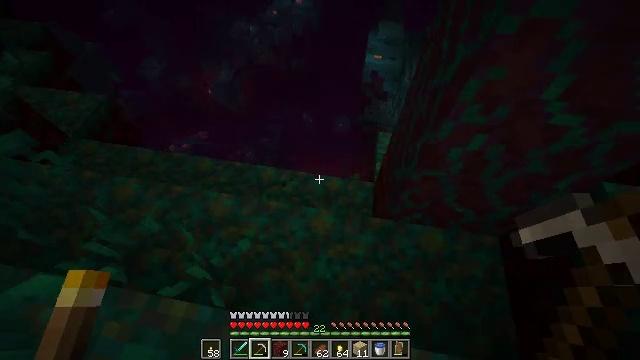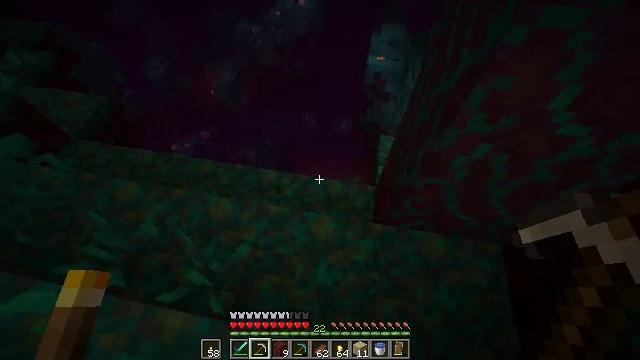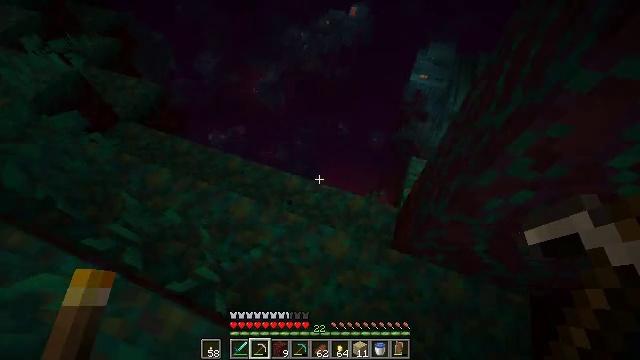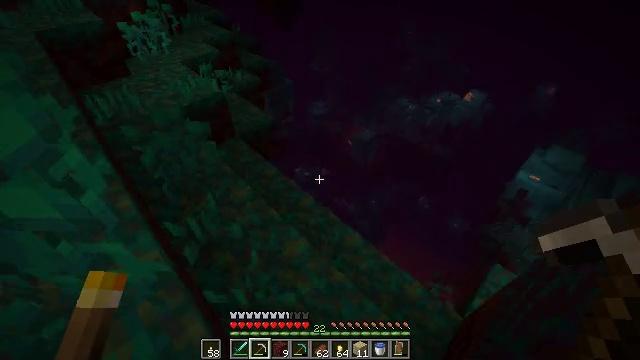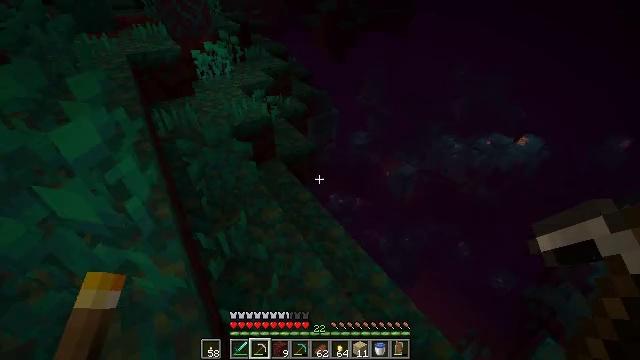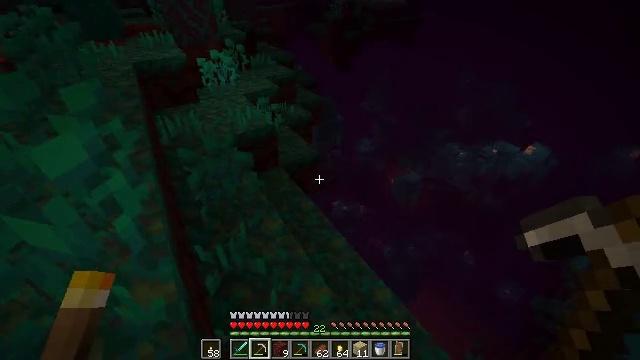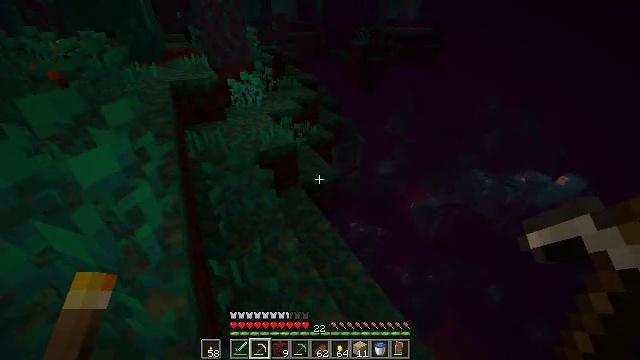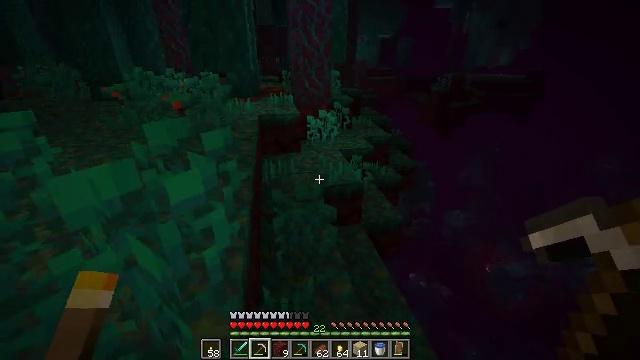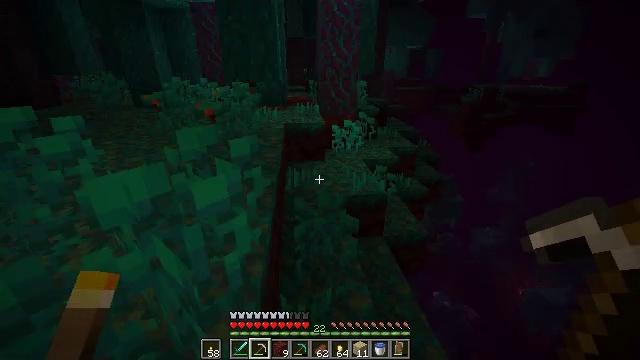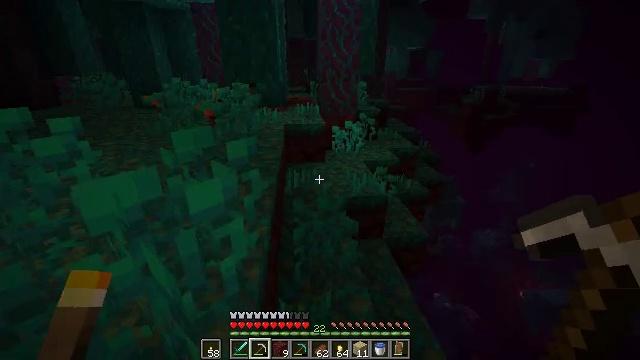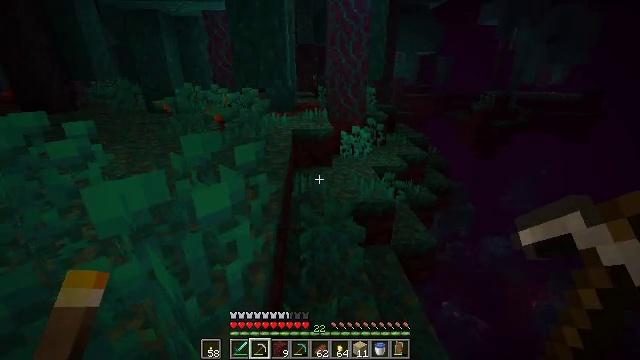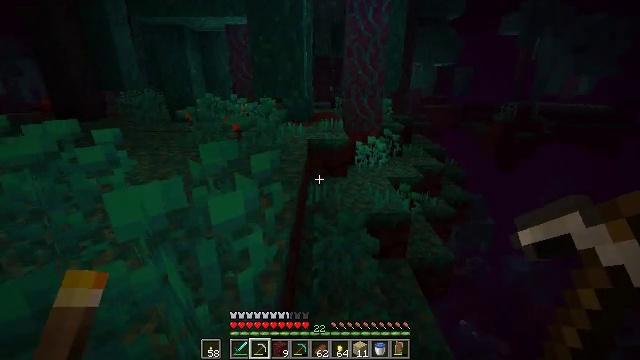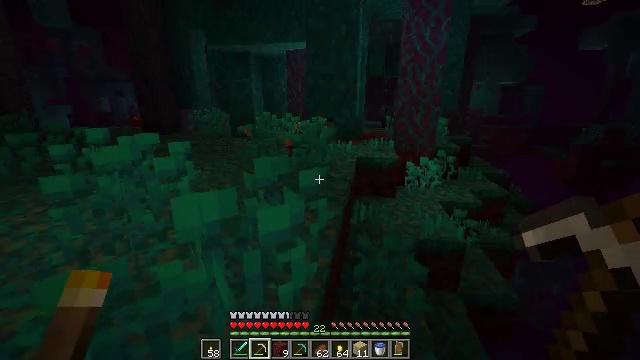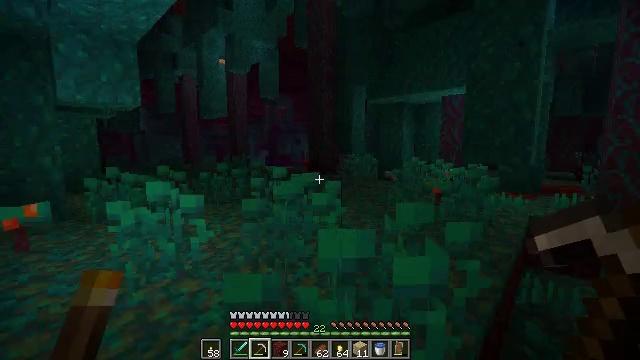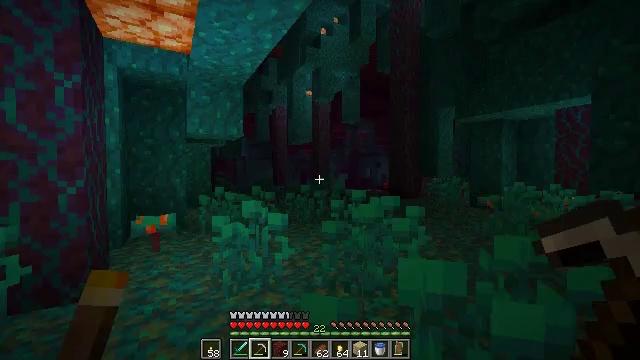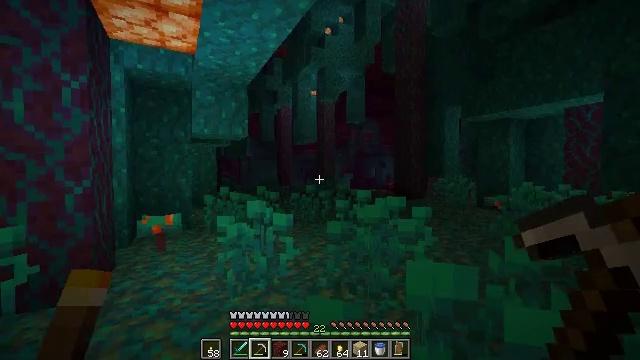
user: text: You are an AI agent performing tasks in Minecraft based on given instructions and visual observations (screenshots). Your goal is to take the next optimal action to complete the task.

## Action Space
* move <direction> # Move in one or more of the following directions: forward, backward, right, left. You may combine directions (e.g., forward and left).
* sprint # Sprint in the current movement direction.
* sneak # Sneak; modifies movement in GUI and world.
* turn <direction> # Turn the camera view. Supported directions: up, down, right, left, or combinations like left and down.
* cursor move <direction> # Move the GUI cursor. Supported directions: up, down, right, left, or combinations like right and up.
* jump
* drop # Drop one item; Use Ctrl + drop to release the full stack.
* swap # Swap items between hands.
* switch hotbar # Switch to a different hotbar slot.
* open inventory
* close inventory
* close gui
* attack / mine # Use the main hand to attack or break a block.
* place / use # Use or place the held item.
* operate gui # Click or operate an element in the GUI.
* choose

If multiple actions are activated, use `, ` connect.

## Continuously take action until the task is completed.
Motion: motion action
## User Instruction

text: Gather warped nylium from the ground.
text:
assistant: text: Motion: move forward, sneak
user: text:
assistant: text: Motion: move forward, sneak, turn left and up
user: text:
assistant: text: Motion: move forward, sneak, turn left and up
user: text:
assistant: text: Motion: move forward, sneak, turn left and up
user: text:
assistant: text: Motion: move forward, sneak, turn left and up
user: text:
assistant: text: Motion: move forward, sneak, turn left and up
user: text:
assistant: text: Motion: move forward, sneak, turn left and up
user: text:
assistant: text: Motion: sneak, turn left and up
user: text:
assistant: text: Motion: sneak
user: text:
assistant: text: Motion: sneak, turn left and up
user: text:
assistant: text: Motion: sneak, turn left and up
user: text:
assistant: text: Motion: sneak, turn left and up
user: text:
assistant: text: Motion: sneak, turn left and up
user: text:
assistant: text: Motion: sneak, turn left and up
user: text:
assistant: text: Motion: move forward, sneak, turn left
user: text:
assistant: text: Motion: move forward, sneak, turn left
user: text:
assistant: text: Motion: move forward
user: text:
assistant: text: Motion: move forward
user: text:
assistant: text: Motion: move forward, sprint
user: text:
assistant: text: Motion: move forward, sprint
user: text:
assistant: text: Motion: move forward, sprint, turn left
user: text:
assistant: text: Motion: move forward, sprint, turn left and down
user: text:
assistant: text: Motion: move forward, sprint, turn left and down
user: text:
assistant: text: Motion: move forward, sprint, turn left and down
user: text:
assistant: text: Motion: move forward, sprint, turn left and down
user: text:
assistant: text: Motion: move forward, sprint
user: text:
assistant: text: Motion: move forward, sprint
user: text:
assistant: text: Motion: move forward, sprint
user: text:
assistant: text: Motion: move forward, sprint
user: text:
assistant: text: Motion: move forward, sprint